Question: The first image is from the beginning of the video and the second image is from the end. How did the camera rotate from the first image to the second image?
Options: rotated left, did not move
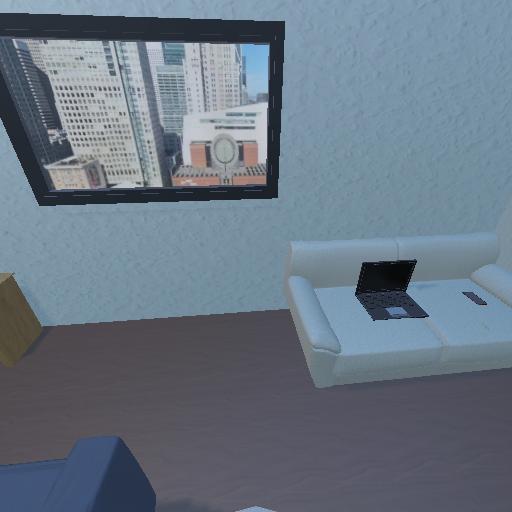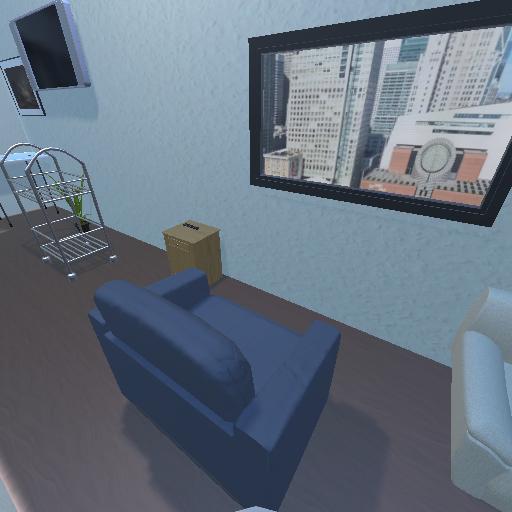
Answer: rotated left